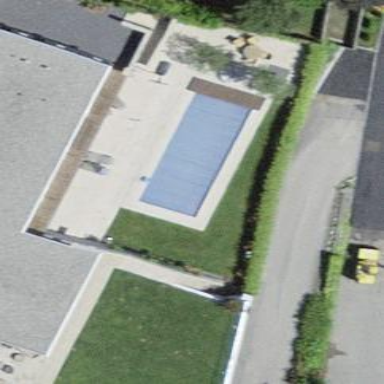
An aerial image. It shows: Swimming pool located in leisure land.